Question: I want to add a corner radius to a UIButton. It is working fine but a problem occurs when I add image to it.
It does not round its corners with images, the image is shown in full rectangle form.
Please see the image, I have used the corner radius with red color and the output is as follow:

Please help.
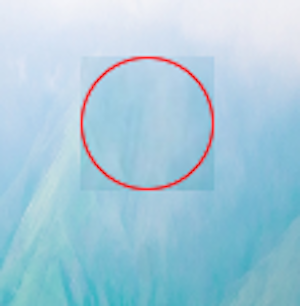
Answer: Did you try to use set the masksToBounds: property? Fore example:
'''
CALayer *layer = [myView layer];
[layer setMasksToBounds:YES];
[layer setCornerRadius:8.0];
'''
That should do the trick.